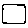
Label: line